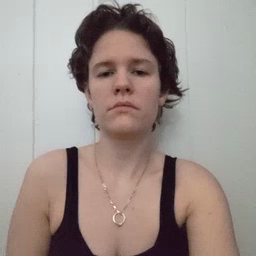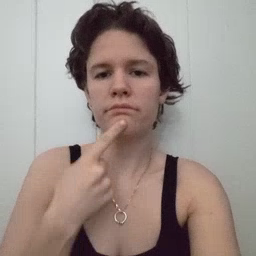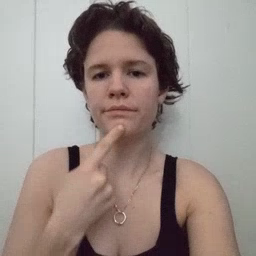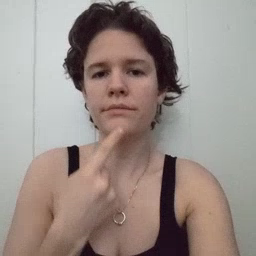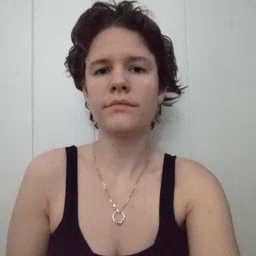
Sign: say